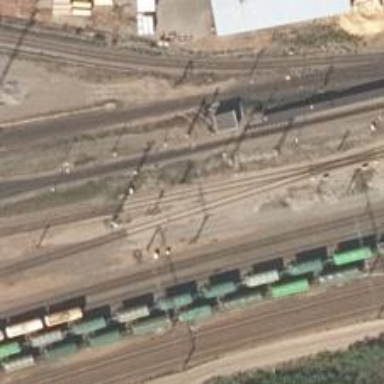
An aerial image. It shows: Railway signal.